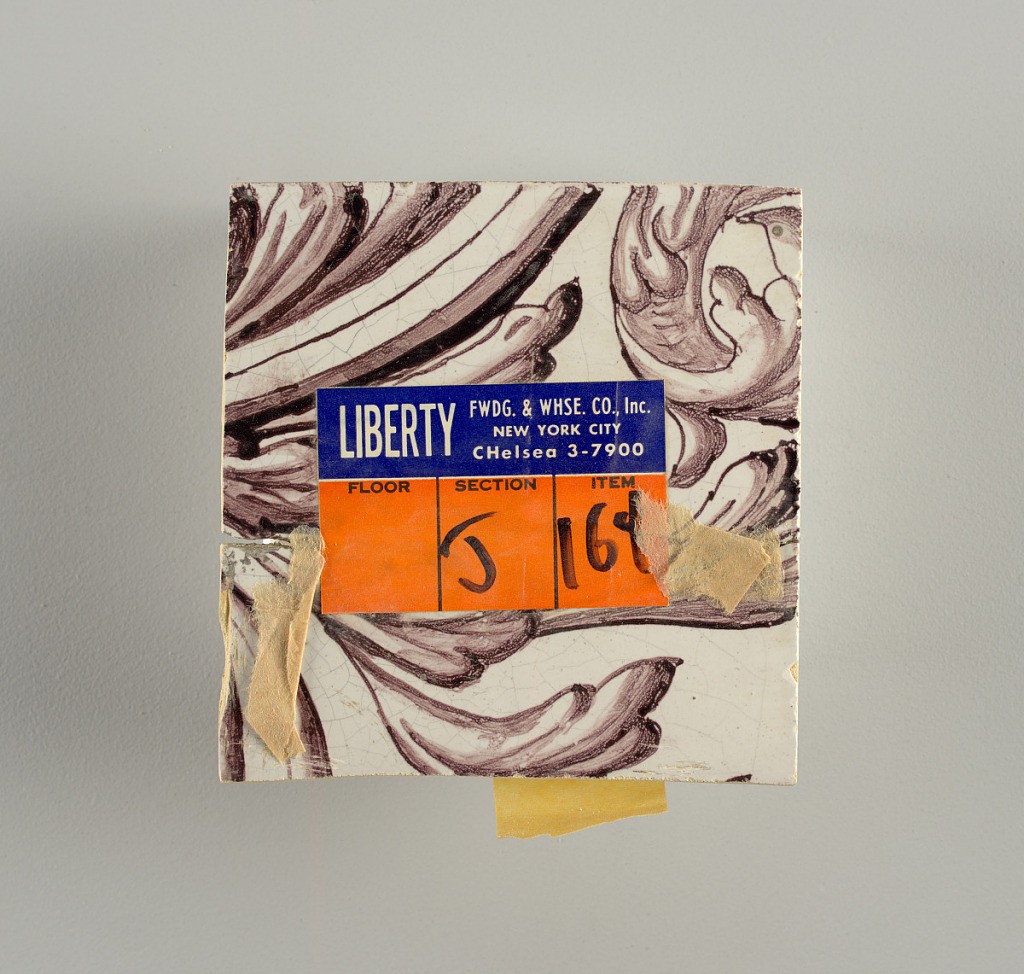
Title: Wall facing
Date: ca. 1725
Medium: tin-glazed earthenware, underglaze
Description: Two vertical rectangles, twenty-three tiles high.  A) Nine tiles wide at top; seven tiles wide at bottom.  B) Ten and one-half tiles wide.

Arabesque design of foliage.  A) with centered figure of Justice under a canopy.  B) with centered urn.